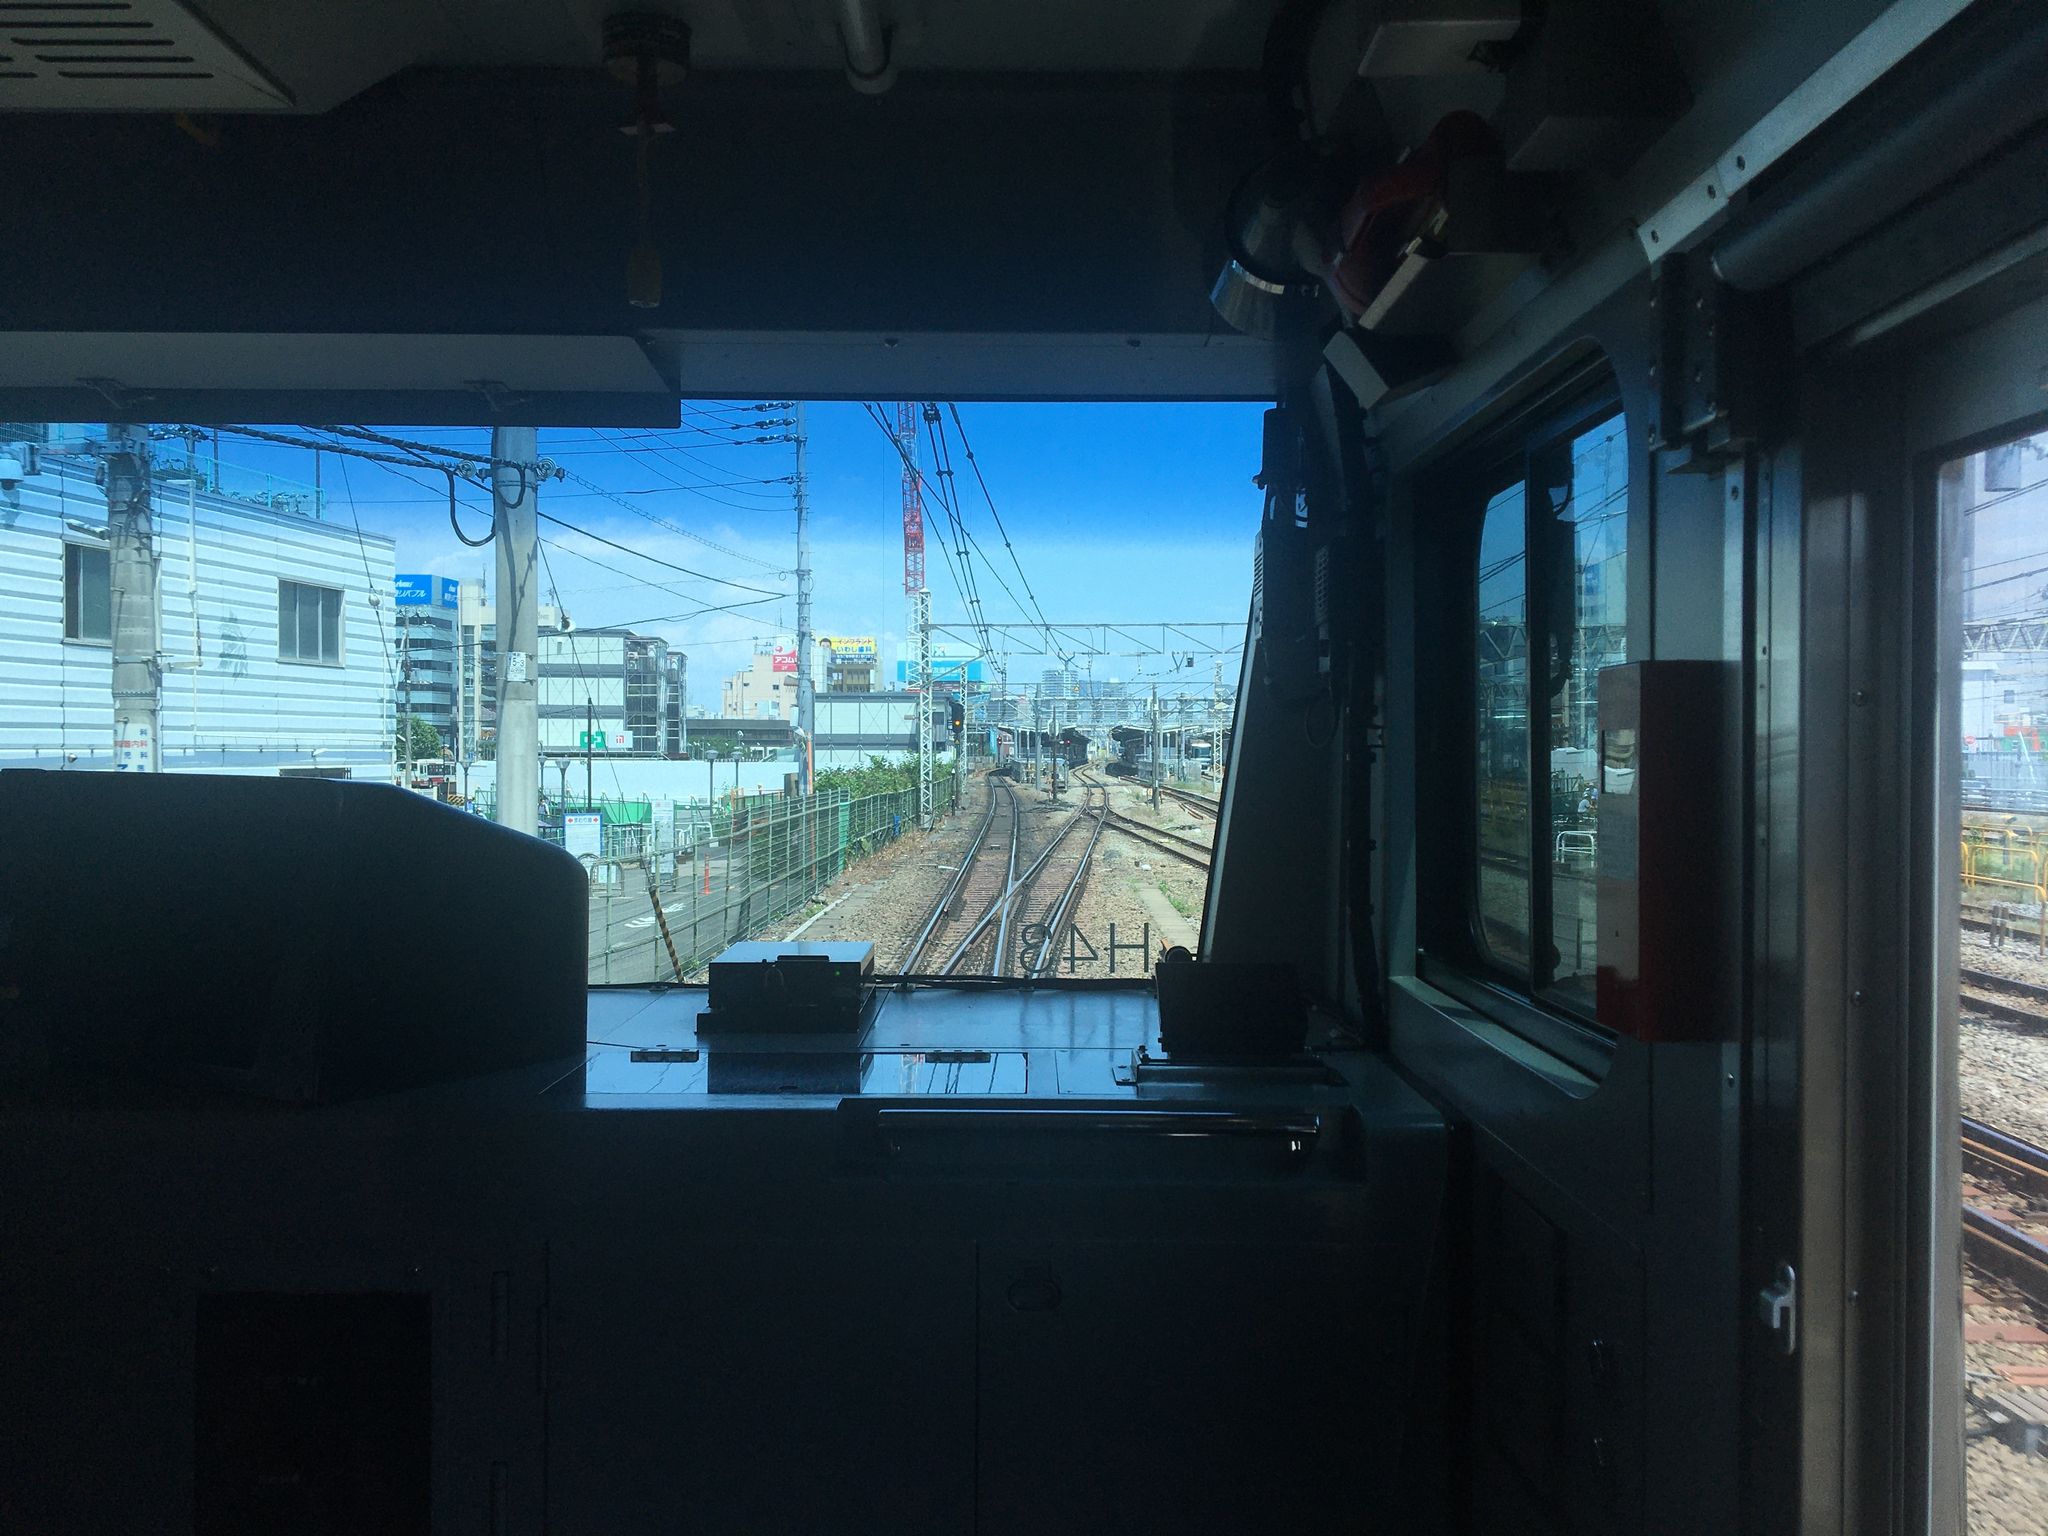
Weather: snowy
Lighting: day
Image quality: good
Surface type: railway
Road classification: footway, unclassified
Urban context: urban centre
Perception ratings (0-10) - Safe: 0.36, Lively: 5.92, Beautiful: 3.46, Boring: 9.73, Depressing: 4.06, Wealthy: 7.32